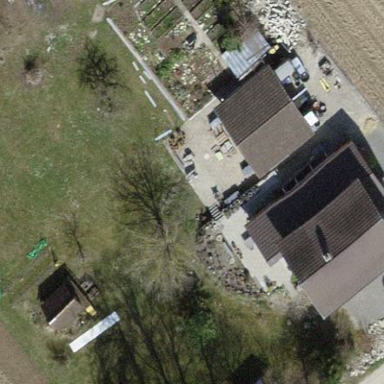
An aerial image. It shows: Farmyard area.